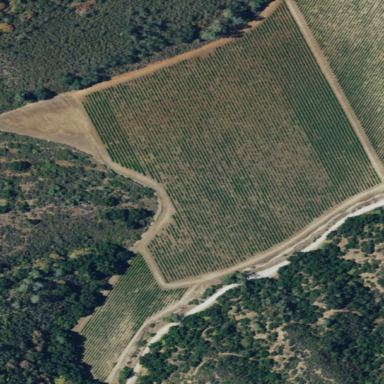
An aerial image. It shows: Vineyard growing grapes.